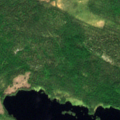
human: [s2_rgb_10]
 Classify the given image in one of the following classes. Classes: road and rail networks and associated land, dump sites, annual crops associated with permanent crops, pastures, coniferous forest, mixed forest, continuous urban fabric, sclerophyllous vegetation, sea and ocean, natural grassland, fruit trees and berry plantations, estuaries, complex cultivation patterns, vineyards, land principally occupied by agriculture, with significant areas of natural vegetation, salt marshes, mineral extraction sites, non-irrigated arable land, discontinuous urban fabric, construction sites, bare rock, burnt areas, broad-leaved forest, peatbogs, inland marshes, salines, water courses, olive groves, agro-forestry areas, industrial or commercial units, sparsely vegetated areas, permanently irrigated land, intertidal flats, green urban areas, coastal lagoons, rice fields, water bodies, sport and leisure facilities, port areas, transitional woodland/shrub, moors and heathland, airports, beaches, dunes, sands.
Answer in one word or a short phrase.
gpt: coniferous forest, mixed forest, transitional woodland/shrub, water bodies